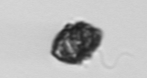
Label: Kryptoperidinium_triquetrum